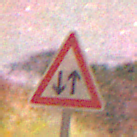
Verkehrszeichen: Gegenverkehr
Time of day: Night
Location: Outdoor (Nature)
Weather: Clear
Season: NotSpecified
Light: Natural